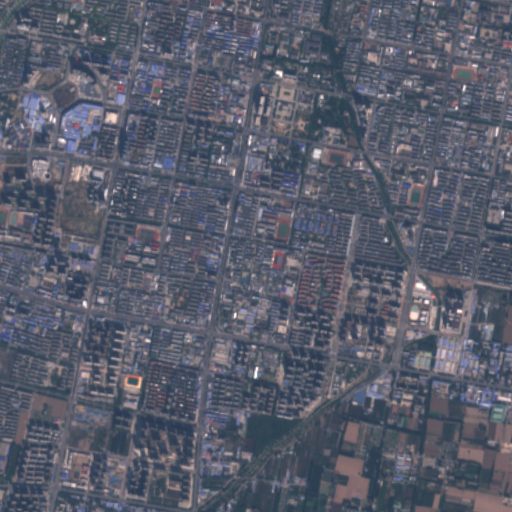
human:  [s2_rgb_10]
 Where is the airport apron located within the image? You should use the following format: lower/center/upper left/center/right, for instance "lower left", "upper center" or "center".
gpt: The airport apron is located in the upper center of the image.
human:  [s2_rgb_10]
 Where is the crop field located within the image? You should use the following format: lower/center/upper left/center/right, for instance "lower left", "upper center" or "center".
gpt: The crop field is located in the lower right of the image.
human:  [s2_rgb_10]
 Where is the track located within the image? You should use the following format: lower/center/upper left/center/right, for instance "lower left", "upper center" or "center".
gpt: The track is located in the upper right of the image.
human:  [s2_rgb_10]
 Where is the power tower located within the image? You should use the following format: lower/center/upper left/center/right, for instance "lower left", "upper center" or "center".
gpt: There is no power tower in the image.